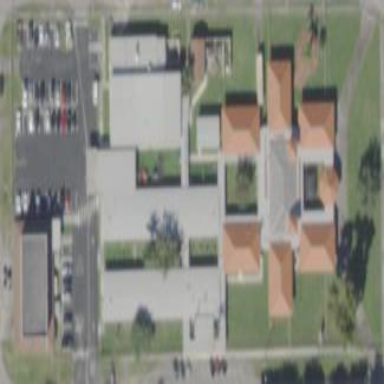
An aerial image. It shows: School.